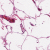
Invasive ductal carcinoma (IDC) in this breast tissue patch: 0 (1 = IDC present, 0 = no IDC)